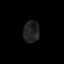
Tissue: lung
Cell type: Epithelial cells
Senescence score: 0.1156
Nuclear area (px): 344
Mean DAPI intensity: 32.878